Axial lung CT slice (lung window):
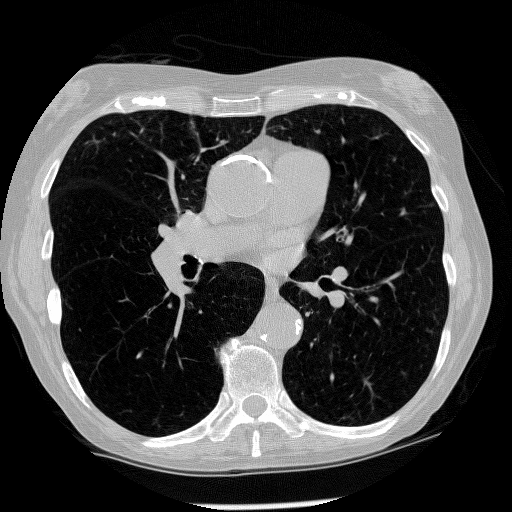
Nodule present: no